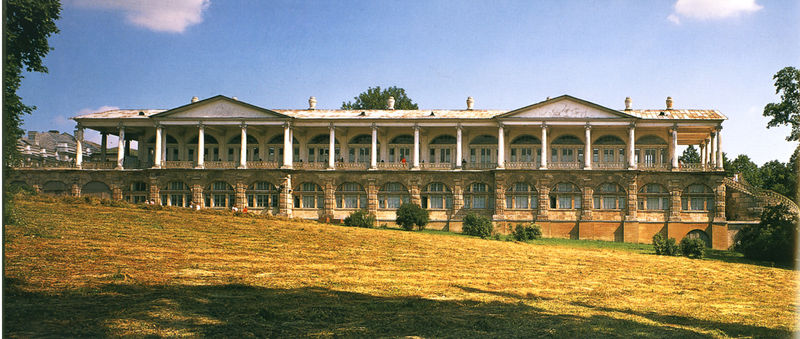
Titel: Cameron Galerie
Künstler: Charles Cameron
Standort: St. Petersburg, Tsarskoye Selo (EU - Russland)
Schlagwörter: baum, blau, himmel, bäume, gelb, fenster, licht, säulen, terasse, weiss, dach, gebäude, haus, schloss, wiese, alt, sonne, klassizismus, balkon, spanien, bogen, heiß, hang, giebel, herbst, treppe, sprossen, palast, arkaden, anwesen, säulenordnung, postmodern